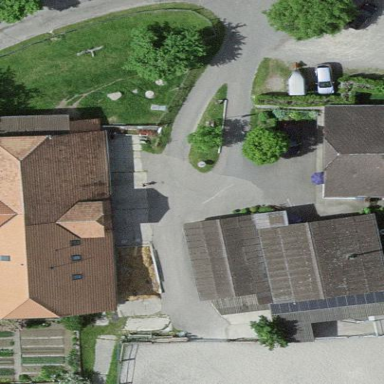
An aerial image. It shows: Farmyard area.